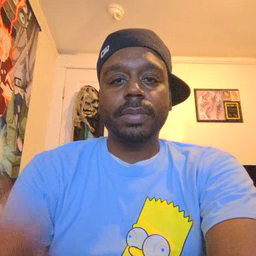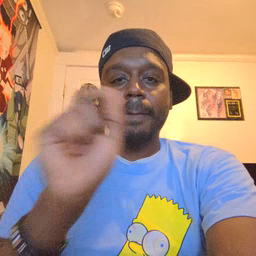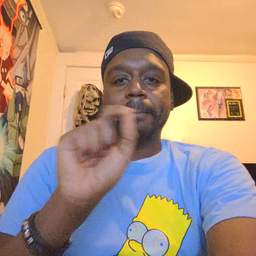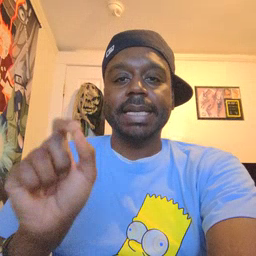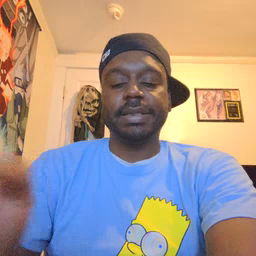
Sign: pen